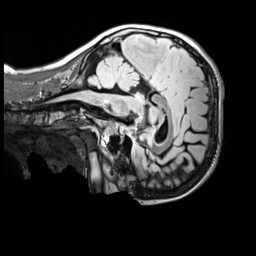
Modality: FLAIR
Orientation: sagittal
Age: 10
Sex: male
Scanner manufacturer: siemens
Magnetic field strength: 3 T
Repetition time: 5 s
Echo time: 0.388 s